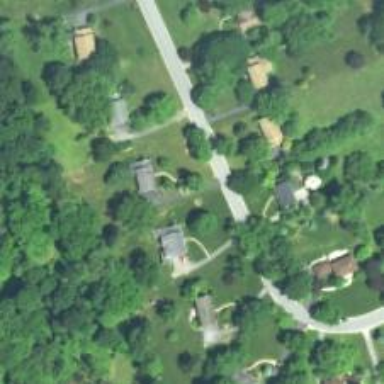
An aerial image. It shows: Driveway leading to service road.